【题型】填空题　【知识点】解析几何　【难度】hard
\textbf{双曲线 $C$ 的两个焦点为 $F_1, F_2$，以 $C$ 的实轴为直径的圆记为 $D$，过 $F_1$ 作 $D$ 的切线与 $C$ 交于 $M, N$ 两点，且 $\cos\angle F_1NF_2 = \frac{5}{13}$，则 $C$ 的离心率为\underline{\hspace{4cm}}。}
【解答】

\noindent \textbf{【答案】} $\dfrac{\sqrt{34}}{3}$ 或 $\dfrac{\sqrt{10}}{3}$

\vspace{0.3cm}
\noindent \textbf{【分析】} 本题分两种情况求解：①当$M,N$在双曲线的两支上时，先由正弦定理在三角形$F_1NF_2$中由正弦定理得到$|NF_2|=\dfrac{13a}{6}$，再由双曲线的定义得到$|NF_1|-|NF_2|=2a$，得到$|NF_1|=\dfrac{25a}{6}$，最后在三角形$F_1NF_2$中由余弦定理化简得到离心率为$\dfrac{\sqrt{34}}{3}$.②当$M,N$在双曲线的左支上时，$|NF_2|=\dfrac{13a}{6}$，$|NF_1|=\dfrac{a}{6}$，类比上一种情况求解得到离心率为$\dfrac{\sqrt{10}}{3}$.

\vspace{0.3cm}
\noindent \textbf{【详解】} 设双曲线的方程为$\dfrac{x^2}{a^2}-\dfrac{y^2}{b^2}=1,(a>0,b>0)$，
则圆的方程为$x^2+y^2=a^2$，直线$F_1N$与圆的切点为$P$，连接$OP$，

\vspace{0.2cm}
\noindent ①如图所示，当$M,N$在双曲线的两支上时，

\vspace{0.2cm}
\noindent 由题可知$|F_1F_2|=2c$，$|OF_1|=c$ ，$|OP|=a$ ，则$\sin\angle NF_1F_2=\dfrac{a}{c}$
因为$\cos\angle F_1NF_2=\dfrac{5}{13}$，所以$\sin\angle F_1NF_2=\dfrac{12}{13}$；
在三角形$F_1NF_2$中由正弦定理得到$\dfrac{|F_1F_2|}{\sin\angle F_1NF_2}=\dfrac{|NF_2|}{\sin\angle NF_1F_2}$，
即$\dfrac{2c}{\dfrac{12}{13}}=\dfrac{|NF_2|}{\dfrac{a}{c}}$，得到$|NF_2|=2c\cdot\dfrac{a}{c}\cdot\dfrac{13}{12}=\dfrac{13a}{6}$；
由双曲线的定义得到$|NF_1|-|NF_2|=2a$，所以$|NF_1|=2a+|NF_2|=\dfrac{25a}{6}$，
在三角形$F_1NF_2$中由余弦定理得
$|F_1F_2|^2=|NF_1|^2+|NF_2|^2-2\cdot|NF_1|\cdot|NF_2|\cdot\cos\angle F_1NF_2$ ，
即$(2c)^2=\left(\dfrac{25a}{6}\right)^2+\left(\dfrac{13a}{6}\right)^2-2\cdot\dfrac{25a}{6}\cdot\dfrac{13a}{6}\cdot\dfrac{5}{13}$，化简得到$e^2=\dfrac{c^2}{a^2}=\dfrac{34}{9}$ .
此时，离心率为$\dfrac{\sqrt{34}}{3}$ .

\vspace{0.3cm}
\noindent ②如图所示，当$M,N$在双曲线的左支上时，$\sin\angle PF_1F_2=\dfrac{a}{c}$

\vspace{0.2cm}
\noindent $\sin\angle NF_1F_2=\sin(\pi-\angle PF_1F_2)=\sin\angle PF_1F_2=\dfrac{a}{c}$，由正弦定理得$|NF_2|=\dfrac{13a}{6}$；
由双曲线的定义得到$|NF_2|-|NF_1|=2a$，所以$|NF_1|=|NF_2|-2a=\dfrac{a}{6}$，
在三角形$F_1NF_2$中由余弦定理得
$|F_1F_2|^2=|NF_1|^2+|NF_2|^2-2\cdot|NF_1|\cdot|NF_2|\cdot\cos\angle F_1NF_2$ ，
即$(2c)^2=\left(\dfrac{a}{6}\right)^2+\left(\dfrac{13a}{6}\right)^2-2\cdot\dfrac{a}{6}\cdot\dfrac{13a}{6}\cdot\dfrac{5}{13}$，化简得到$e^2=\dfrac{c^2}{a^2}=\dfrac{10}{9}$ .
此时，离心率为$\dfrac{\sqrt{10}}{3}$ .

\vspace{0.2cm}
\noindent 故答案为：$\dfrac{\sqrt{34}}{3}$ 或$\dfrac{\sqrt{10}}{3}$.

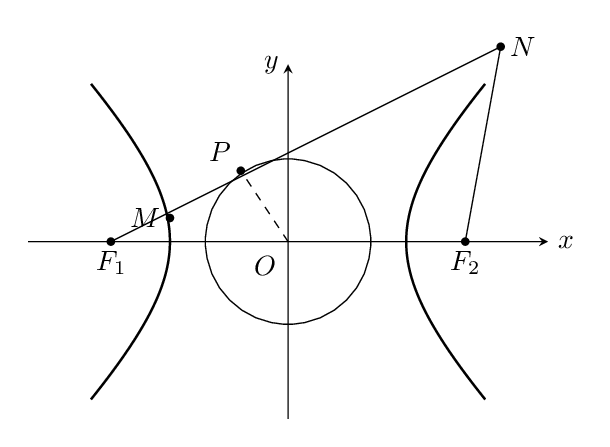
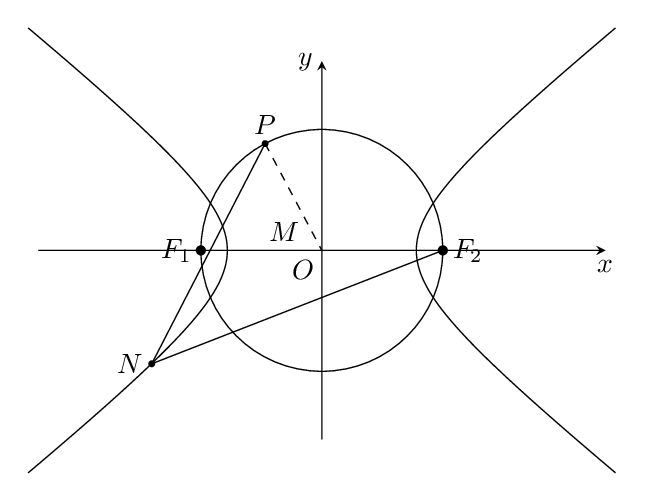